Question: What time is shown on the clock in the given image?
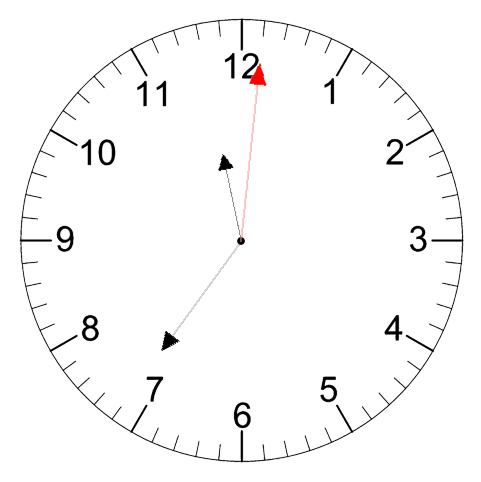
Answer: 11:36:01